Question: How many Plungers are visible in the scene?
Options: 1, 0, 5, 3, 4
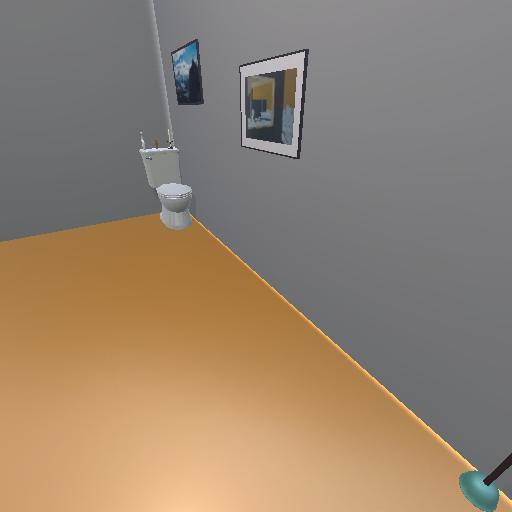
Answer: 1